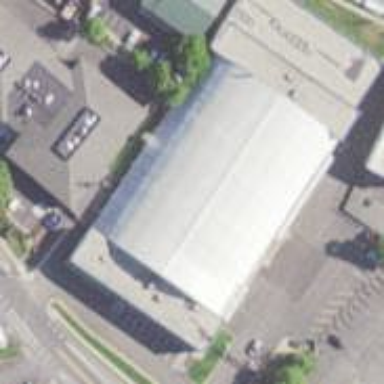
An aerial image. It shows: Retail building with storage rental shop.